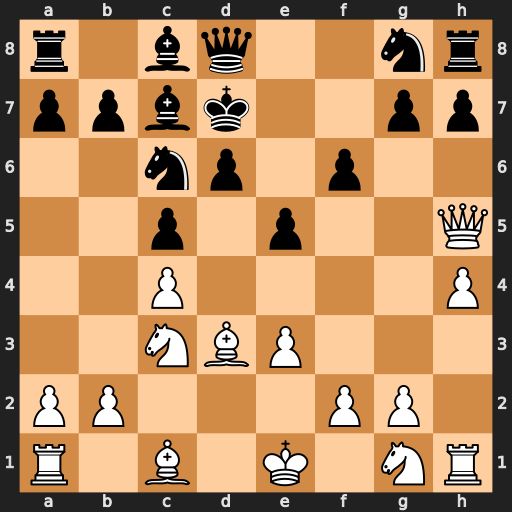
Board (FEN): r1bq2nr/ppbk2pp/2np1p2/2p1p2Q/2P4P/2NBP3/PP3PP1/R1B1K1NR
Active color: w
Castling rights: KQ
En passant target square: -
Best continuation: Qg4+ Ke8 Qxg7